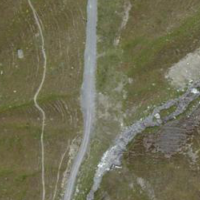
EUNIS habitat code: 26
Species observed at this site:
Geum montanum